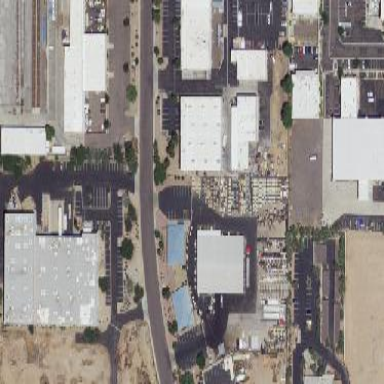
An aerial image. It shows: Commercial area.